Question: I have written a css file
'''
.atleastTwoChars:after {
content: "2*";
float: left;
width: 16px;
height: 14px;
border: 0;
margin: 2px 3px 0px 3px;
color: red;
}
'''
I have used like this
'''
<nobr>
<input type="hidden"
name="ctl00$objContentPageTag$spzContactInformation$txt_sContactZipCode$objHidden"
id="ctl00_objContentPageTag_spzContactInformation_txt_sContactZipCode_objHidden" value="0">
<input name="ctl00$objContentPageTag$spzContactInformation$txt_sContactZipCode$objTextBox"
type="text"
id="ctl00_objContentPageTag_spzContactInformation_txt_sContactZipCode_objTextBox"
class="xqh_LookUpTextBox_Edit">
<span id="ctl00_objContentPageTag_spzContactInformation_txt_sContactZipCode_spanImgMandatory"
class="atleastTwoChars">
</span>
</nobr>
'''
JavaScript:
'''
$('#ctl00_objContentPageTag_spzContactInformation_txt_sContactZipCode_spanImgMandatory')
.removeClass("xqh_LookUpTextBox_ImgMandatory")
.addClass("atleastTwoChars");
$('img[id*="txt_sContactZipCode_imgMandatory"]').remove();
'''
problem: content (2*) should be displayed at the end of the text box but it is displaying at the start like this.

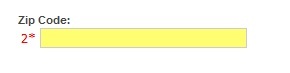
Answer: Remove the 'float: right;' from your CSS: <URL>.
Incidentally, according to W3, 'nobr':
> [...is] entirely obsolete, and must not be used by authors...
Reference:
- <URL>